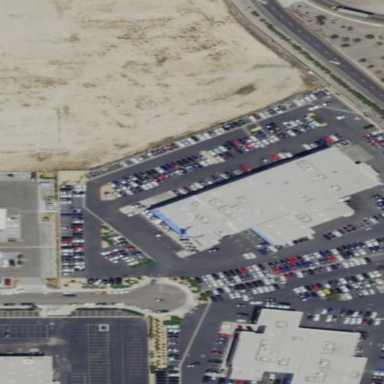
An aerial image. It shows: Retail building that houses car shop.